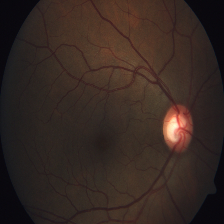
Diabetic retinopathy grade: Severe